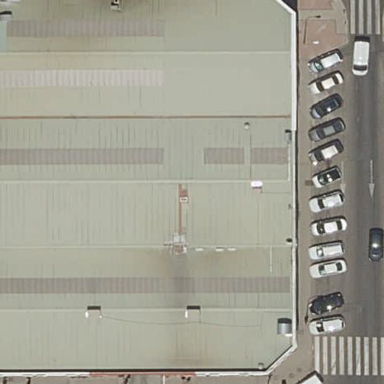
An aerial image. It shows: Supermarket building.